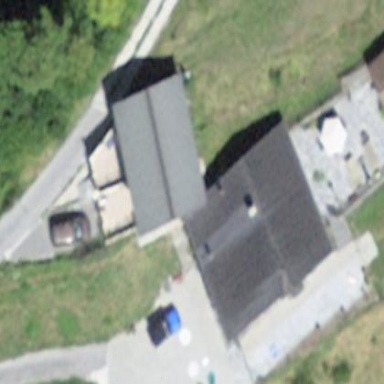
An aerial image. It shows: Building with gabled roof oriented across.